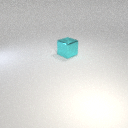
large cyan metal cube